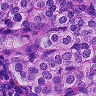
Metastatic tissue present: yes